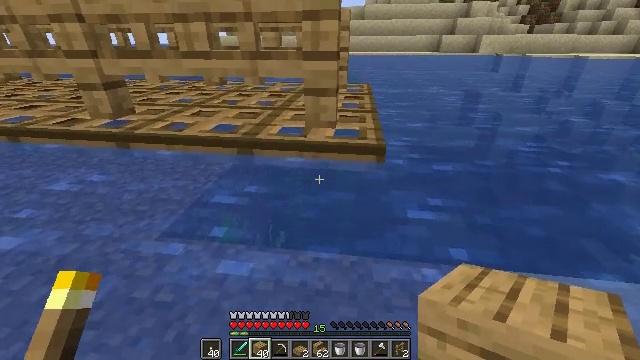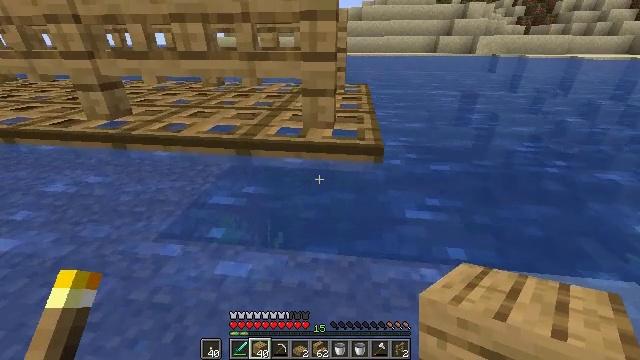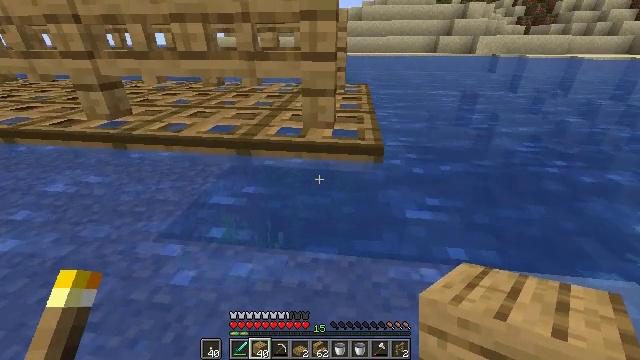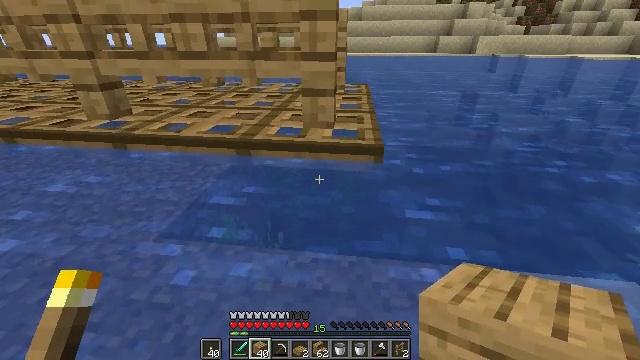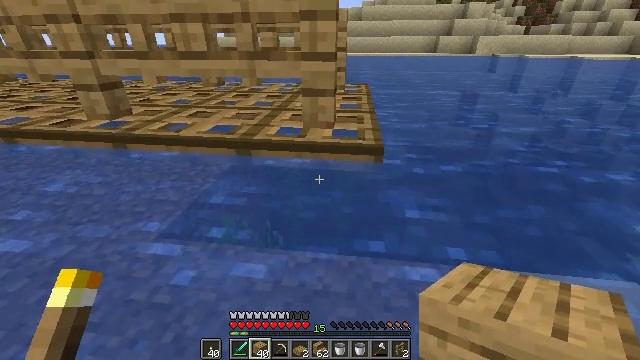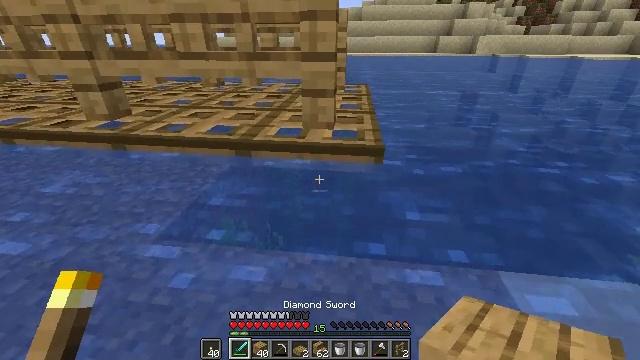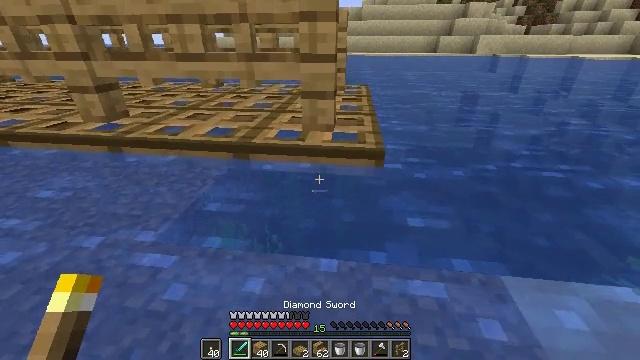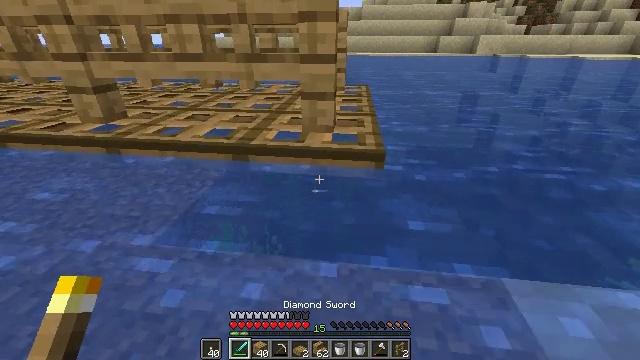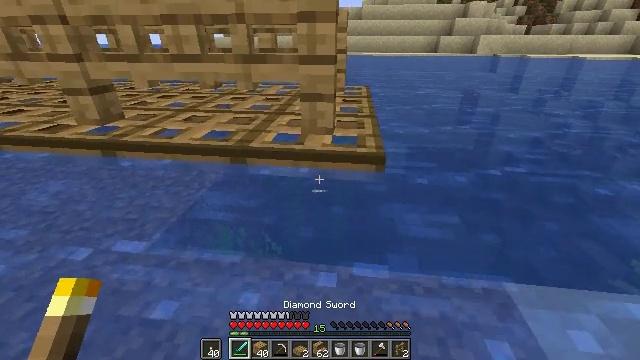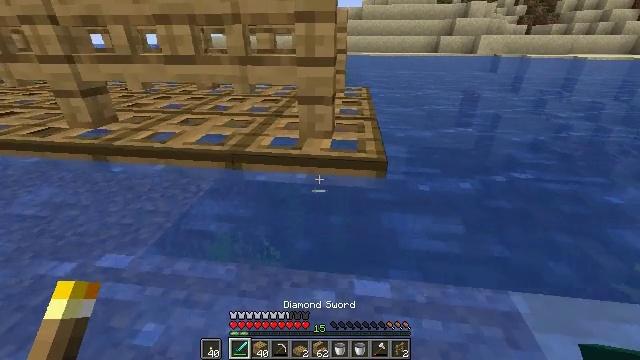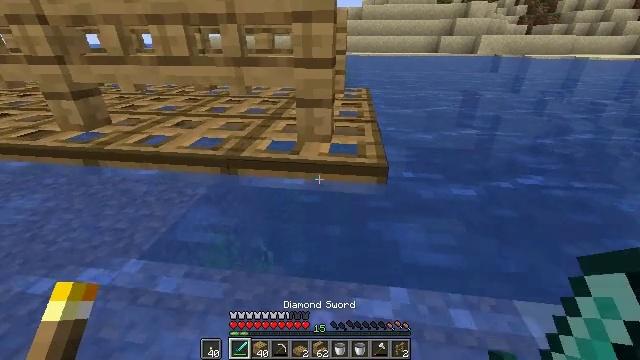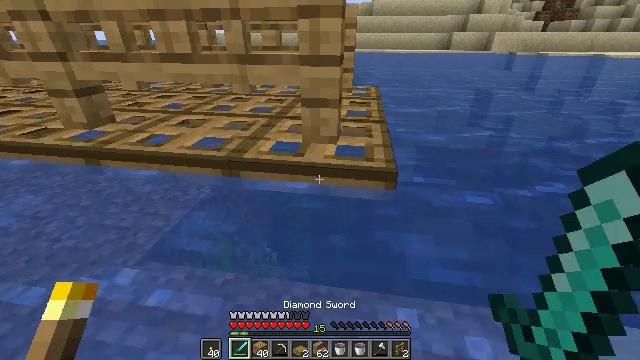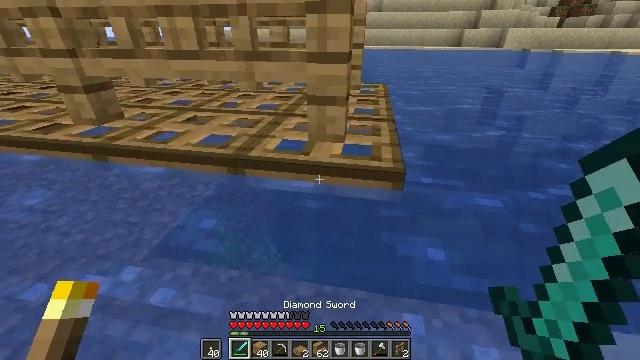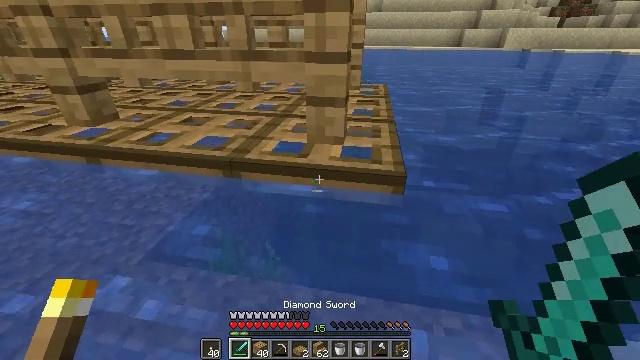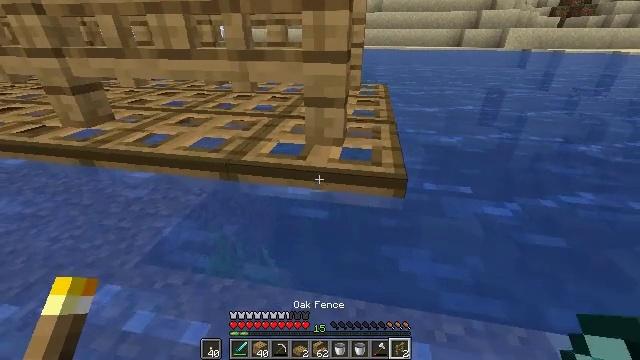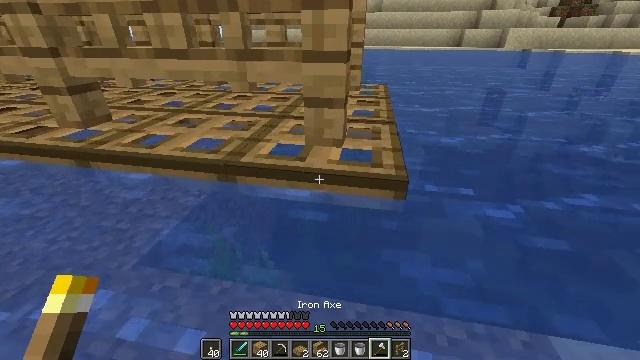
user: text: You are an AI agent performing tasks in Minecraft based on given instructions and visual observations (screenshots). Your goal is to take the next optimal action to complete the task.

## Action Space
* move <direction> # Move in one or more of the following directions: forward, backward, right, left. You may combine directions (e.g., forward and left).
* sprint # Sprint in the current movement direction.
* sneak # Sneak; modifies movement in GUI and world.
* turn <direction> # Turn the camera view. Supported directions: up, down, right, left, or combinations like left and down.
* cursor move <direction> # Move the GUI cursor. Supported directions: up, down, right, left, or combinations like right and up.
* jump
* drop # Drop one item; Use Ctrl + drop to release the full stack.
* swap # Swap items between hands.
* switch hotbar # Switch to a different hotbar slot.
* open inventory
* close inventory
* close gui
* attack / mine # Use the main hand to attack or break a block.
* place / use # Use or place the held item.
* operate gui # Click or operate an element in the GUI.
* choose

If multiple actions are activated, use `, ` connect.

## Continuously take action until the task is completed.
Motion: motion action
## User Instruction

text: Collect the oak trapdoor for re-use.
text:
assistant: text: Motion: no_op
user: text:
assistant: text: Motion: no_op
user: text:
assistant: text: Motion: no_op
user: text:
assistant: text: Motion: no_op
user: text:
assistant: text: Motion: move forward
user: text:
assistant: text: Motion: move forward
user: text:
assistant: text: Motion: move forward
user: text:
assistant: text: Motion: move forward
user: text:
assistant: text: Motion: move forward
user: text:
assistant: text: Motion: move forward
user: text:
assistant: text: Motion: turn left
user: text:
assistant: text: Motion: turn left
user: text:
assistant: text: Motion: no_op
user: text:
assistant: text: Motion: no_op
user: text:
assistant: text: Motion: no_op
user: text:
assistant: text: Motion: no_op
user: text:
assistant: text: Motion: no_op
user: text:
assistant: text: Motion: no_op
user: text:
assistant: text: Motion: no_op
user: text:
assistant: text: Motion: no_op
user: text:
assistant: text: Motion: no_op
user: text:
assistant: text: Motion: turn left
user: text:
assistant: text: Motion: turn left
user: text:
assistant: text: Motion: no_op
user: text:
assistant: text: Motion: no_op
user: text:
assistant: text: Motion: attack / mine
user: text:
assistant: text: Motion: attack / mine
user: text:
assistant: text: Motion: attack / mine
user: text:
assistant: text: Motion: attack / mine
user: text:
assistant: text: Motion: turn left, attack / mine